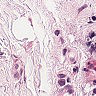
Metastatic tissue present: yes